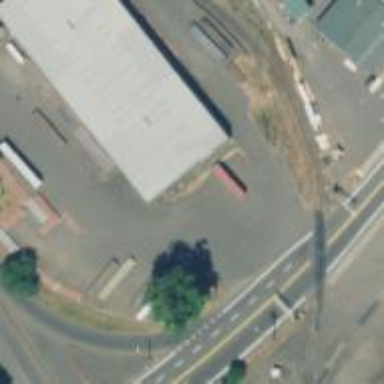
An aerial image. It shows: Warehouse.